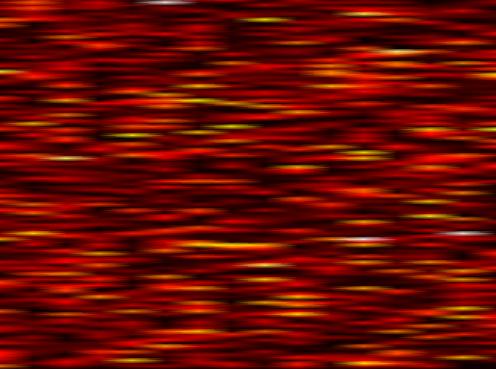
Label: WOLA